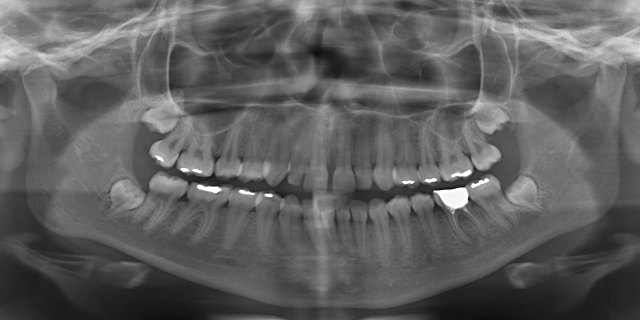
adult